Question: I have x amounts of data sets to post into a line graph, and I want an additional line produced that is the sum of all dictionary entries at specific positions (in this instance, it's a date of entry). I only have 1 dictionary since the data is pulled prior from a database - dictionary called 'all_users_experiences".
I'm trying to add the values together at each dictionary position and push into another array so i can then divide each position by the number of users to get the sum of each position, but for the life of me I can only find examples of regular arrays having positions appended, not dictionary values. New to JavaScript so any help would be wonderful!
arrays:
(2) [Array(30), Array(30)]
array contents (each number having a key is causing me the issue!):
(30) [1, 2, 5, 8, 9, 9, 4, 3, 3, 5, 6, 2, 2, 1, 5, 6, 7, 7, 7, 7, 6, 6, 4, 3, 4, 3, 2, 5, 7, 7]
(30) [5, 5, 6, 6, 7, 5, 5, 4, 3, 2, 1, 1, 6, 7, 8, 7, 7, 7, 6, 7, 8, 9, 7, 5, 6, 6, 7, 8, 7, 6]
I've successfully made this work with regular lists of number, but not dictionary values!
Thank you so much in advance.
EDIT:
Orignal unaltered Data was parsed into JS via python JSON can only show the pulled data from this file for sensitivity reasons. numbers in original question content is what is being collated with below.

Prior code tried (1 attempt of many...):
'''
console.log(all_users_experiences) //Producing 2 arrays
console.log(all_users_experiences[0])
console.log(all_users_experiences[1])
var total_users = Object.keys(linegraph_data).length;
user_exp_aggregate = []
for (var i = 0; i < total_users.length; i++){
user_exp_aggregate.push(all_users_experiences[i][0] + all_users_experiences[i][1]);
console.log(user_exp_aggregate)
}
console.log("Total list: " + user_exp_aggregate)
'''
EDIT2
Amended as per suggestion by Bergi but no data is being added to new array still :
'''
user_exp_aggregate = []
console.log("Initial list: "+ user_exp_aggregate)
for (var i = 0; i < total_users.length; i++){
user_exp_aggregate.push(all_users_experiences[0][i] + all_users_experiences[1][i]);
console.log("updated list: " + user_exp_aggregate)
}
console.log("Total list: " + user_exp_aggregate)
'''
<URL>
example of how current data from arrays is being used in graph (trying to create a 3rd line graph data set showing the average between all users!):
<URL>
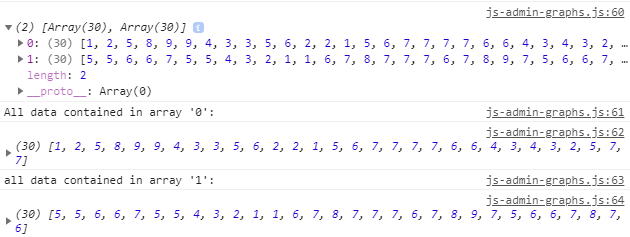
Answer: This is probably what you are looking for:
'''
all_users_experiences = [
[1, 2, 5, 8, 9, 9, 4, 3, 3, 5, 6, 2, 2, 1, 5, 6, 7, 7, 7, 7, 6, 6, 4, 3, 4, 3, 2, 5, 7, 7],
[5, 5, 6, 6, 7, 5, 5, 4, 3, 2, 1, 1, 6, 7, 8, 7, 7, 7, 6, 7, 8, 9, 7, 5, 6, 6, 7, 8, 7, 6]
]
user_exp_aggregate = []
//Loop to the full length for each
for (var i = 0; i < all_users_experiences[0].length; i++) {
user_exp_aggregate.push(all_users_experiences[0][i] + all_users_experiences[1][i]);
}
console.log("Total list: " + user_exp_aggregate)
//If you want to divide each value by total user count
user_exp_average = []
//var total_users = Object.keys(linegraph_data).length;
var total_users = 2 //Assuming total users are 2
for (var i = 0; i < user_exp_aggregate.length; i++) {
user_exp_average.push(user_exp_aggregate[i] / total_users);
}
console.log("Average: " + user_exp_average)
'''
The issue happening in edit 2 part of code it that, the loop is only running till total user length. But as per your specification, you need to loop through all experiences to get the aggregate array and then divide each value by total number of users to get the average.
Hope it helps. Revert for any doubts.